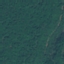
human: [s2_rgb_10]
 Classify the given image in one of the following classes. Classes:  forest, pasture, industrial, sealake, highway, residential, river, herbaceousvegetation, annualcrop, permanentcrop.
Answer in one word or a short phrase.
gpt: Forest